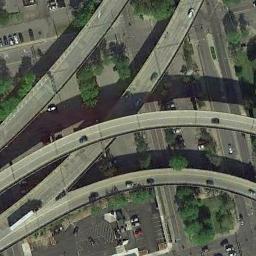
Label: overpass